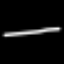
Label: line